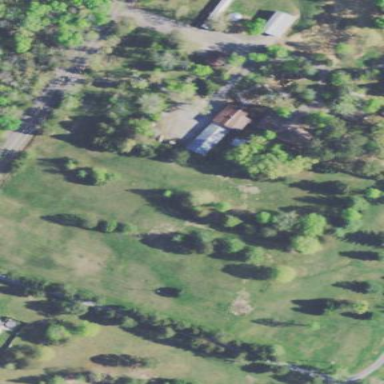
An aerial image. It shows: Golf course surrounded by greenery.